Field crop: tomato
Growth stage: 1
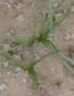
Species: cyperus